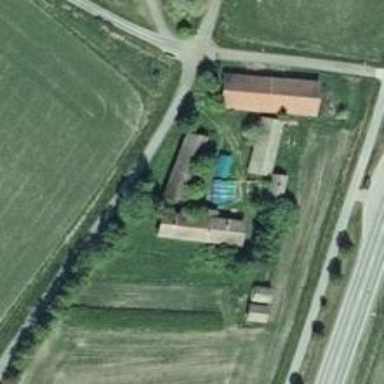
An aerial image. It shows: Farmyard area.